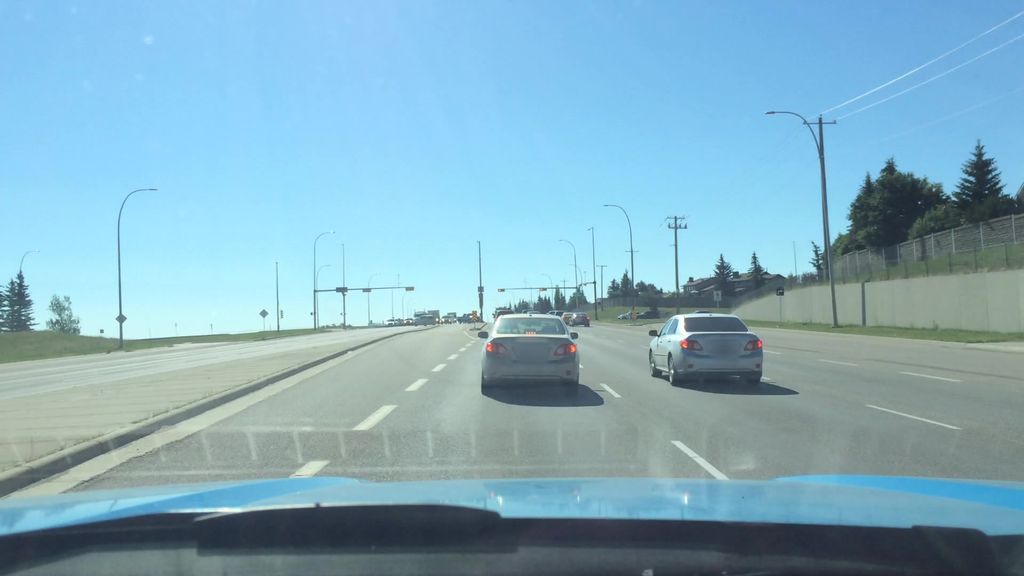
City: calgary